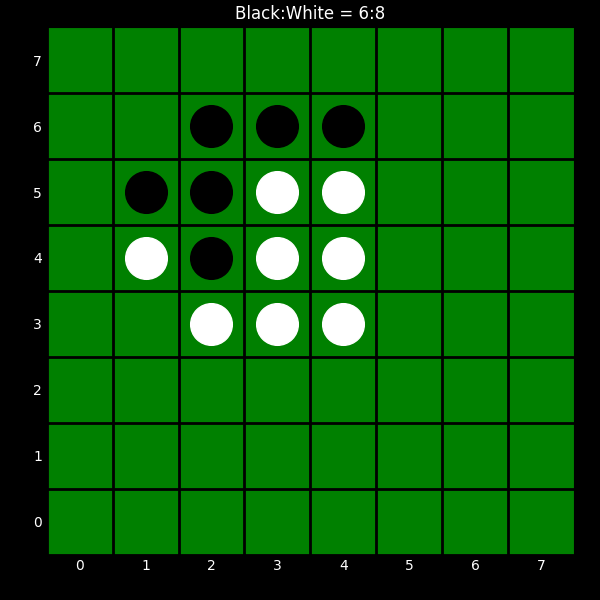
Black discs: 6
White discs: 8